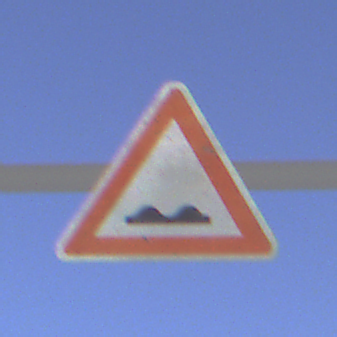
Verkehrszeichen: UnebeneFahrbahn
Umgebung: Outdoor, Nature
Tageszeit: MorningAfternoon
Wetter: Clear
Licht: Natural
Jahreszeit: NotSpecified
Kontrast: HighContrast